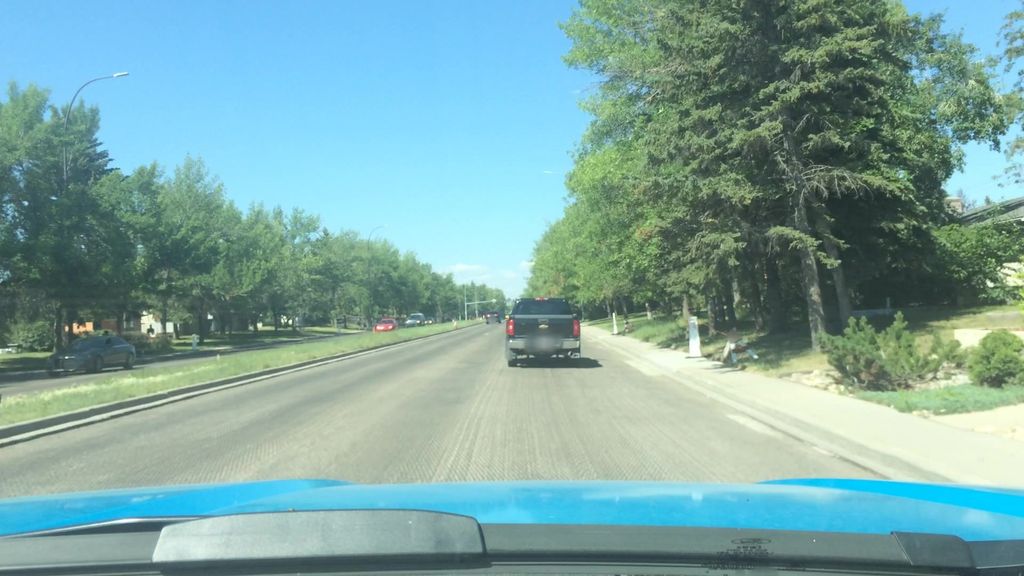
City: calgary